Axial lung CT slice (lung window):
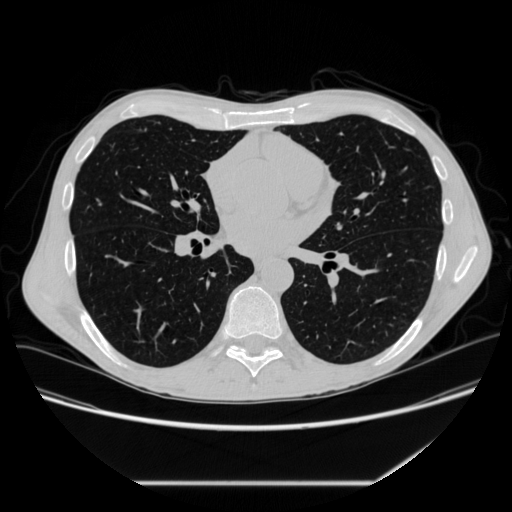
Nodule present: no